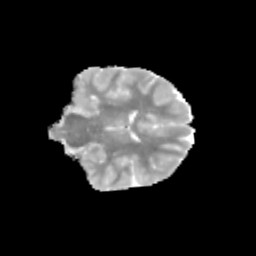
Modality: MD
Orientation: coronal
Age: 11
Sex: male
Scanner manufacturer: siemens
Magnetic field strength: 3 T
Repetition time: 3.8 s
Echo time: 0.07 s